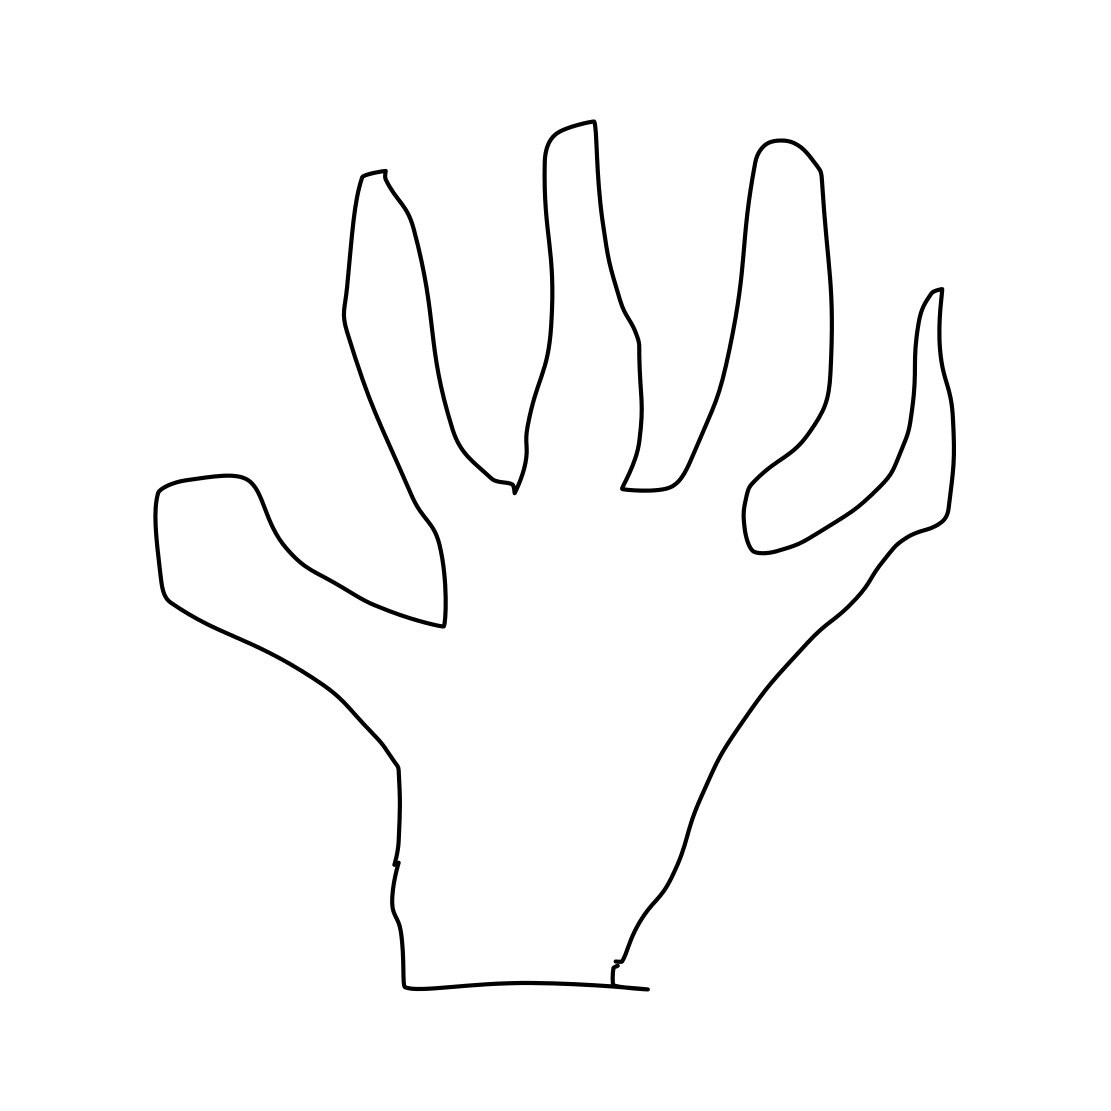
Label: hand